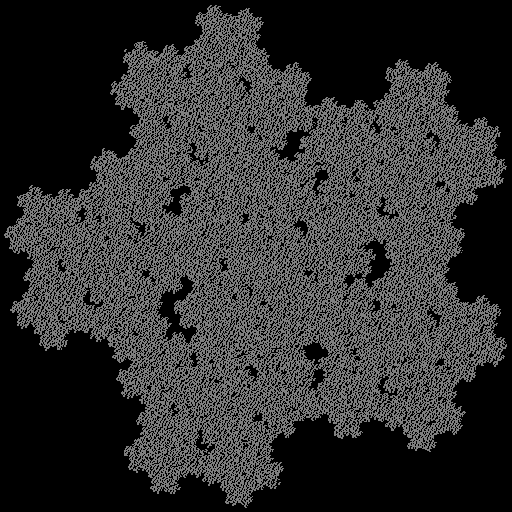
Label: mcWorter_pedigree